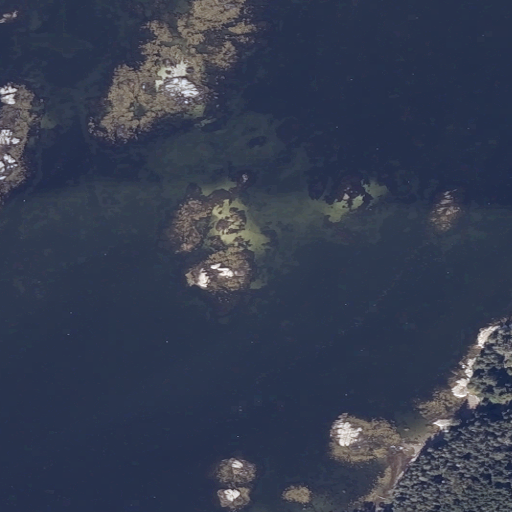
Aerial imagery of island in Maine named Muscle Ridge Islands containing open water, herbaceous wetlands, evergreen forest, and mixed forest